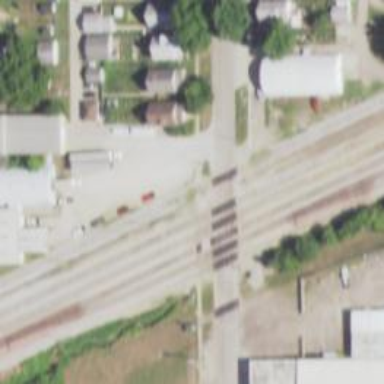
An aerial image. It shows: Crossing for the railway.